RGB frame:
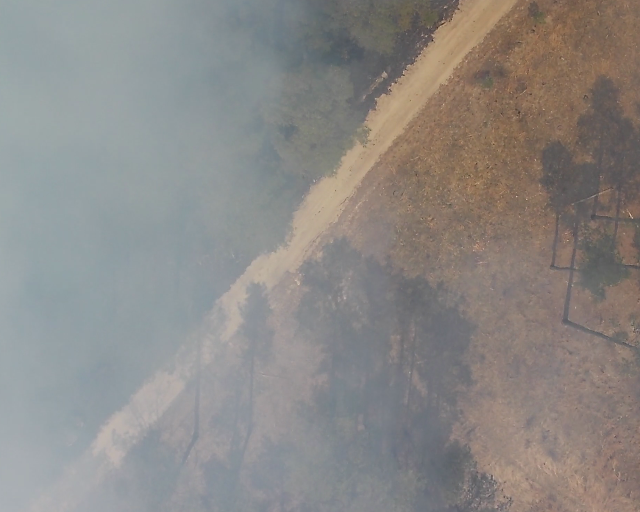
Thermal frame:
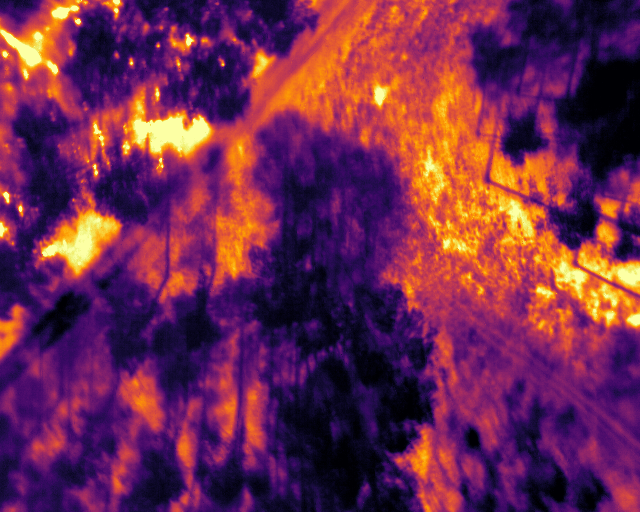
Captured: 2026-02-27 02:41:24
Pixels at or above 80 °C: 97 (fraction of frame: 0.000296)